Interaction volume radius: 10 \u00c5
Interaction volume height: 25 \u00c5
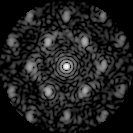
Disorder parameter: 0.5419